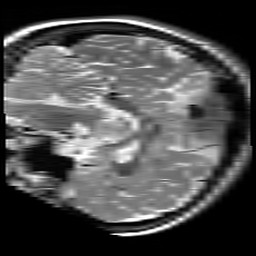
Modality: T2w
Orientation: sagittal
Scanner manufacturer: siemens
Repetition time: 3.9 s
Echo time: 0.076 s